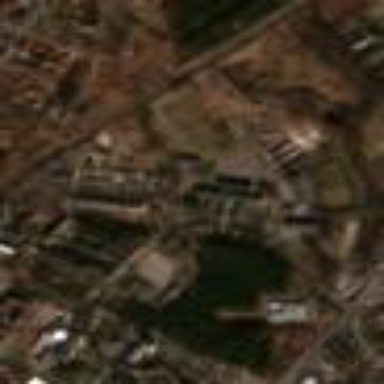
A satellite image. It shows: College campus with police training area.